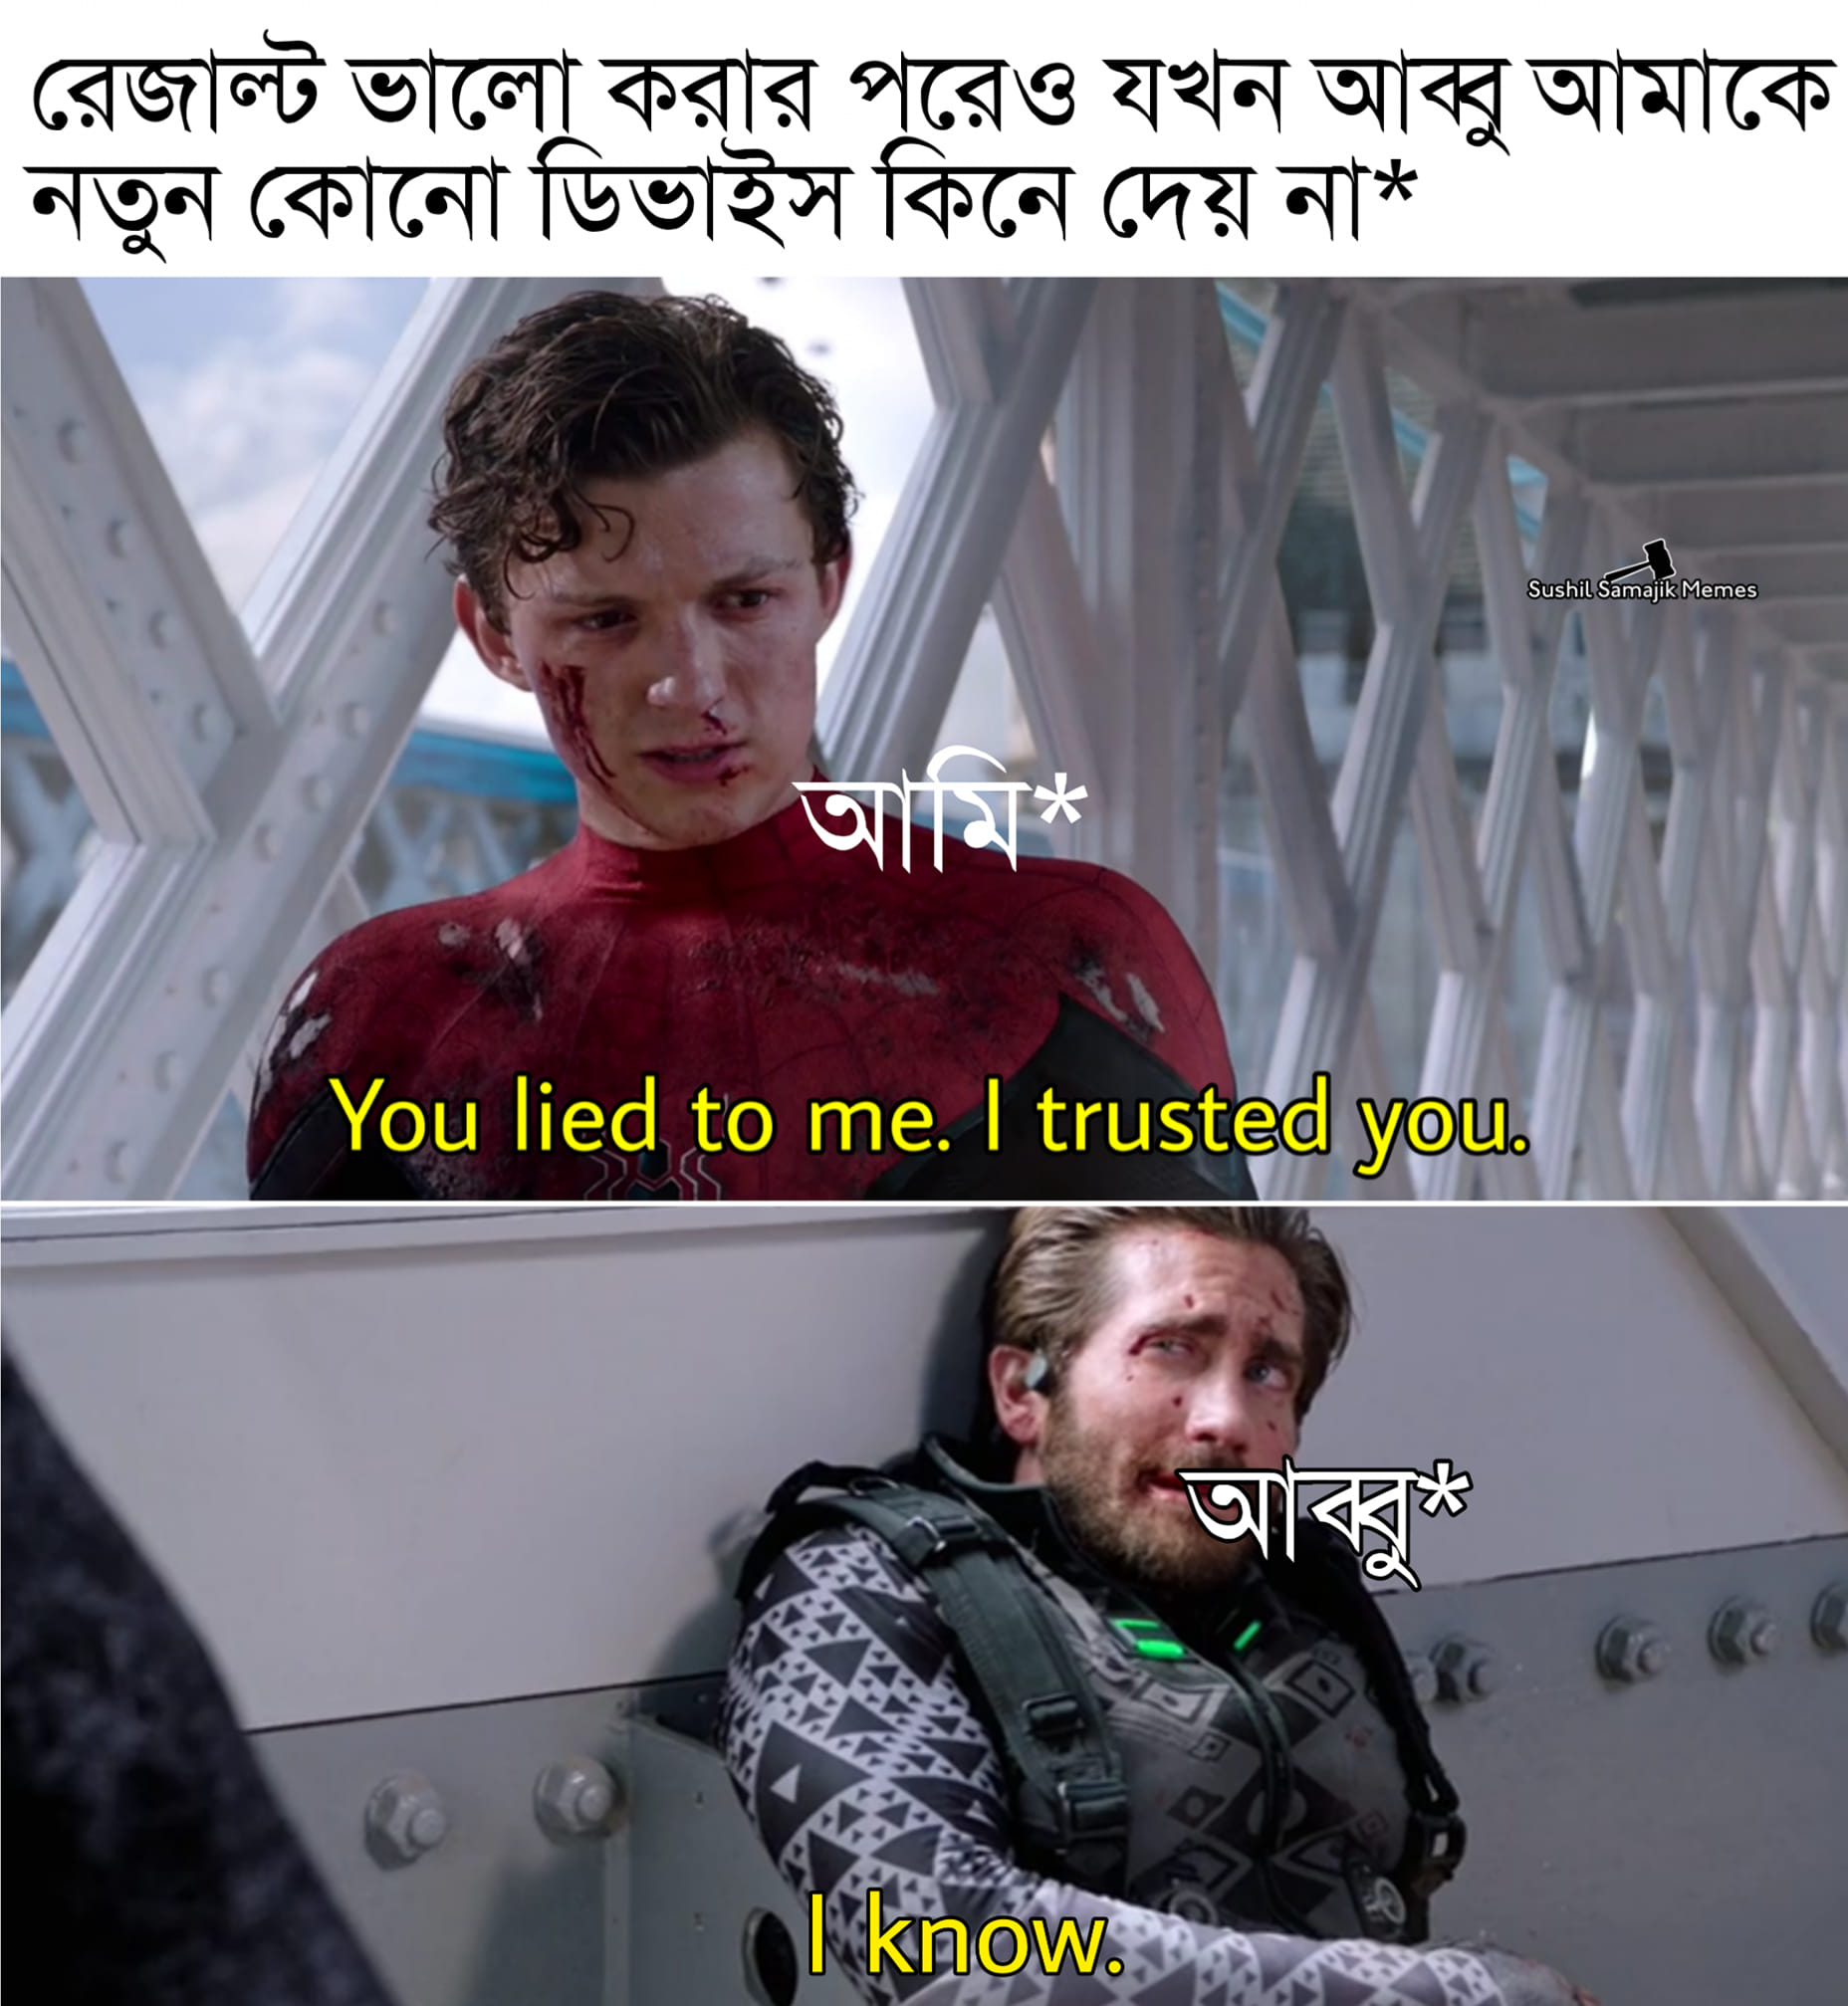
Caption: রেজাল্ট ভালো করার পরেও যখন আব্বু আমাকে নতুন কোনো ডিভাইস কিনে দেয় না *      আমি*   You lied to me. I trusted you.        আব্বু*     I know.
Label: non-hate